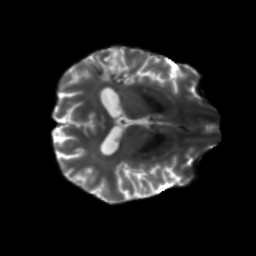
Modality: T2w
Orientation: axial
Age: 63
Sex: male
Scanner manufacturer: siemens
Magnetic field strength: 3 T
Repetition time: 5.25 s
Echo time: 0.08 s